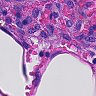
Metastatic tissue present: no